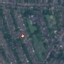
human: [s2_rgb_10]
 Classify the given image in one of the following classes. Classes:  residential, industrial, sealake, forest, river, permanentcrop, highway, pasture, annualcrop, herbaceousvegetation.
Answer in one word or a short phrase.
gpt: Residential